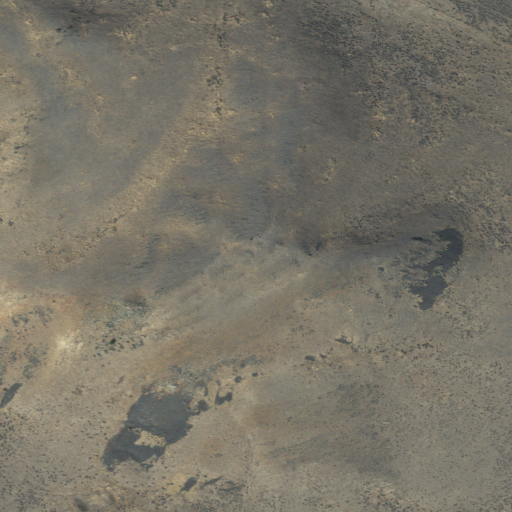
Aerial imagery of mountain in Montana named Jim Brown Mountain containing shrub and grassland